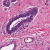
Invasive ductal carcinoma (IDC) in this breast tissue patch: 0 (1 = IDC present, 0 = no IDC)